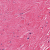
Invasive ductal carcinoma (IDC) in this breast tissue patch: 0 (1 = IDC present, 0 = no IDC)